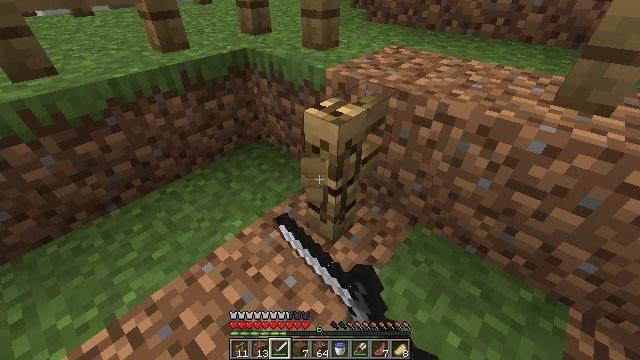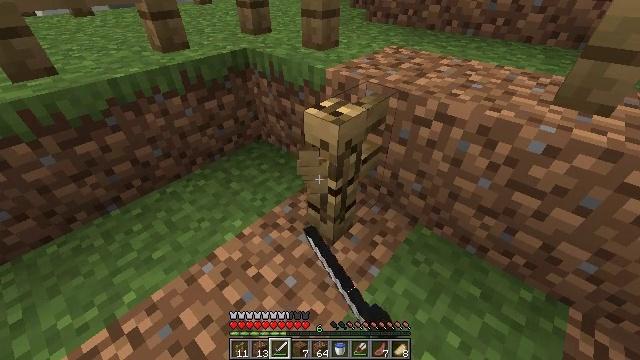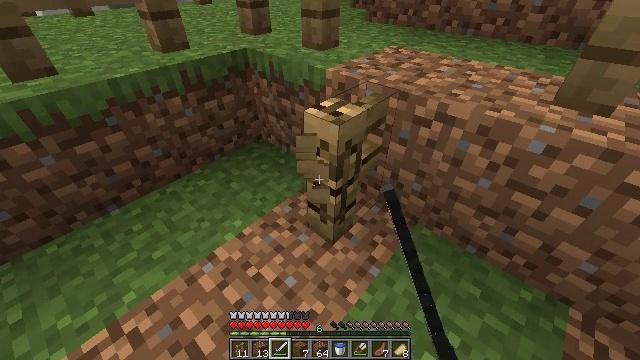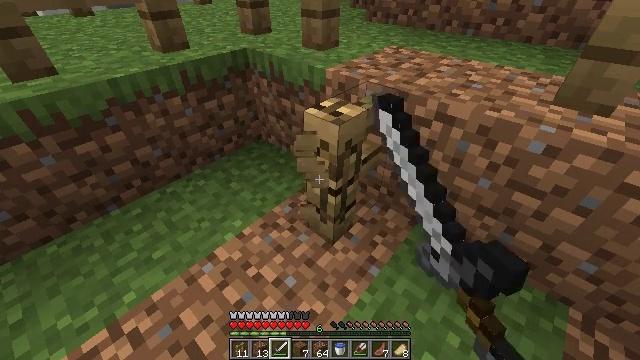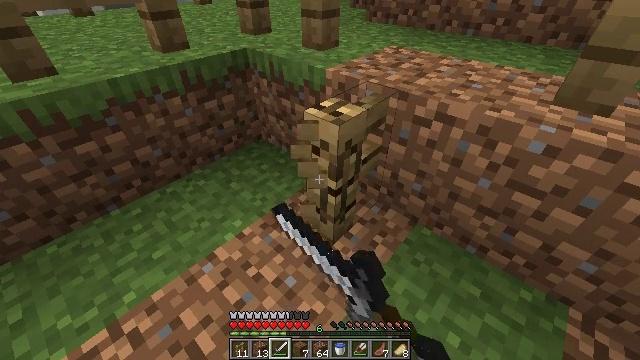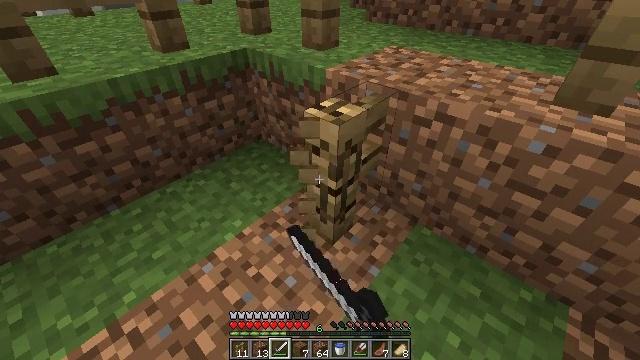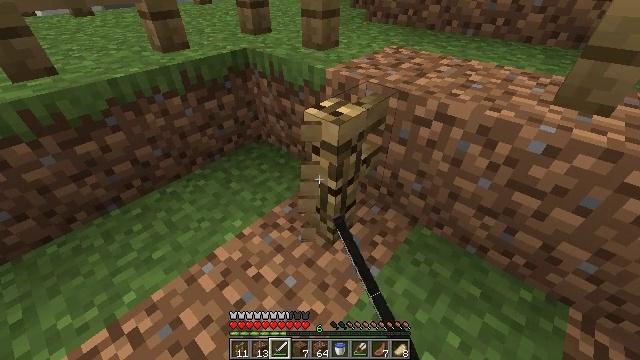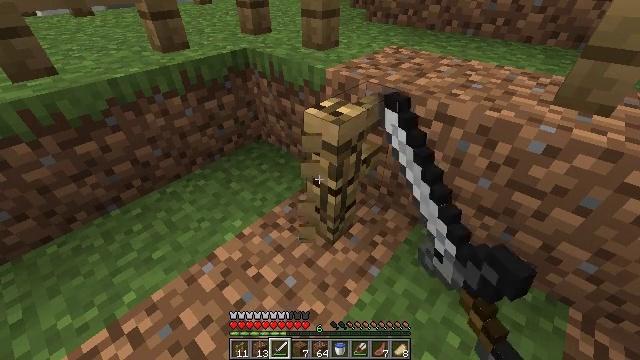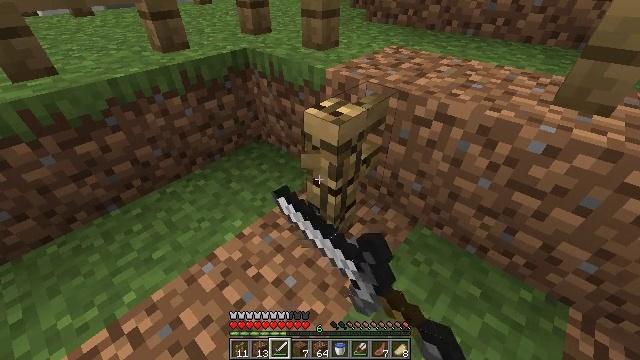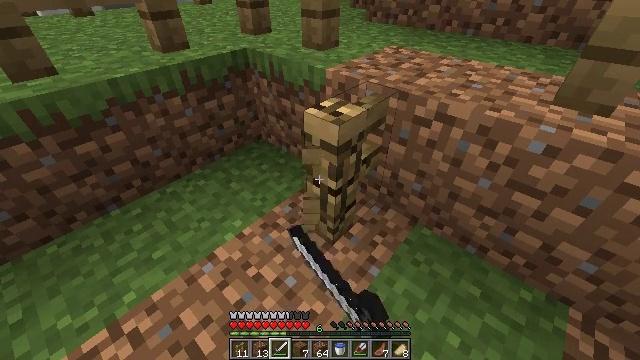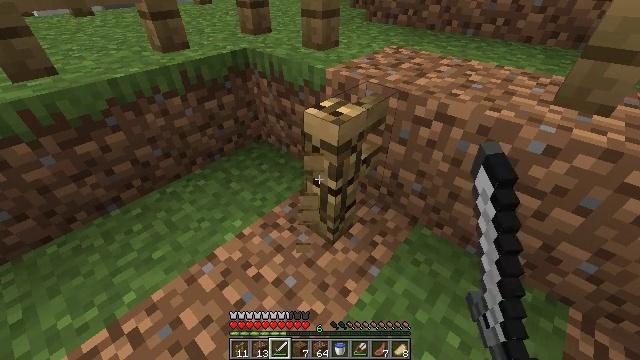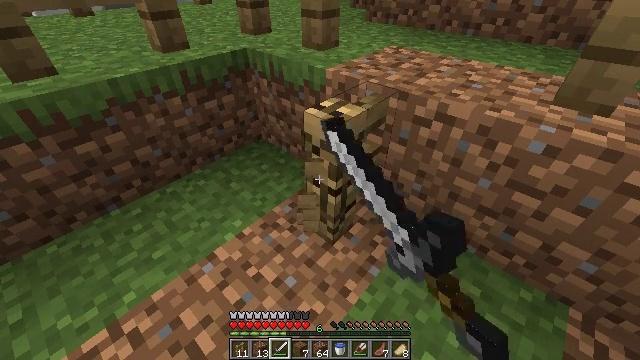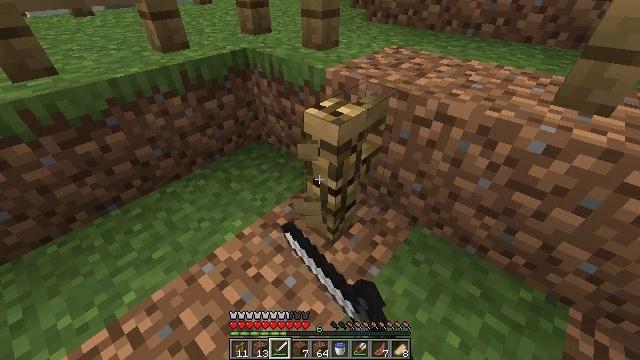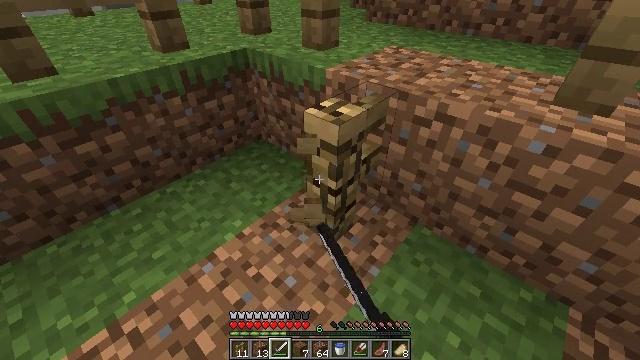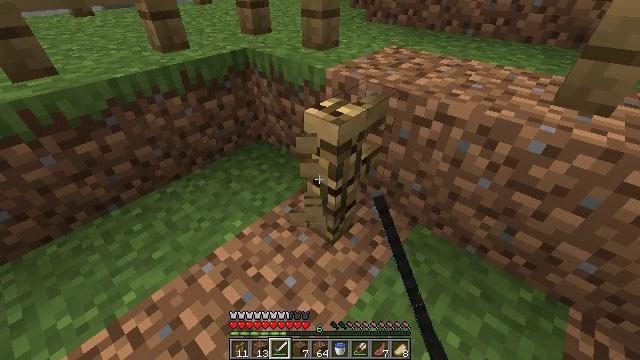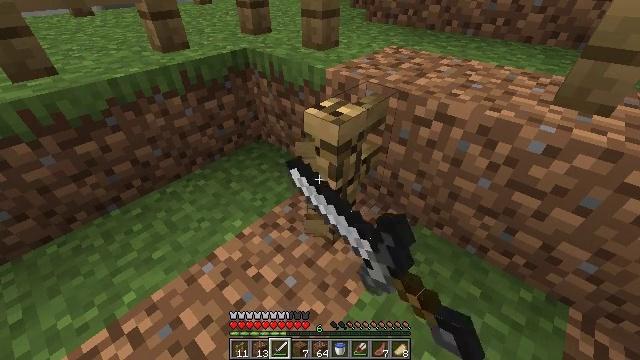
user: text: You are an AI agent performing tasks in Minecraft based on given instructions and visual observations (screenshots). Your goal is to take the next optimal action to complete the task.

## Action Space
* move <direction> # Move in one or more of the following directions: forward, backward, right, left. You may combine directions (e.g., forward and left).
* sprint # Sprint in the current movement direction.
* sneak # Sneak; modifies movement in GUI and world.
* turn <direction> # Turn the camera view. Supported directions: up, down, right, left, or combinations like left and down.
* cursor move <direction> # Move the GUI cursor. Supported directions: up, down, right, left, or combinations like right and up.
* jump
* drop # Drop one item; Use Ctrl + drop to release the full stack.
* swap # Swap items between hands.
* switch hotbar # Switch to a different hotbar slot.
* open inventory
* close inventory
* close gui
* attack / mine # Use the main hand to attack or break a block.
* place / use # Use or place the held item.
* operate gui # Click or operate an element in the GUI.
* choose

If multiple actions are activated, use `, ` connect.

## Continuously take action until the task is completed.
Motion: motion action
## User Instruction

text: Left-click to destroy the oak fence.
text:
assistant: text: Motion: attack / mine
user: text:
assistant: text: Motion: attack / mine
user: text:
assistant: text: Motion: attack / mine
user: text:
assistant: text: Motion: attack / mine
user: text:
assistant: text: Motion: attack / mine
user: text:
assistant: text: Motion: attack / mine
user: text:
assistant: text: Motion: attack / mine
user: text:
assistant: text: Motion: attack / mine
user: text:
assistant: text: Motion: attack / mine
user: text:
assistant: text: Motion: attack / mine
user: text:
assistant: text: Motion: attack / mine
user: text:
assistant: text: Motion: attack / mine
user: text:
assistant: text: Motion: attack / mine
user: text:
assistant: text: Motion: attack / mine
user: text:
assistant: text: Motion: attack / mine
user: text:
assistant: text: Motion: attack / mine
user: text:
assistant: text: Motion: attack / mine
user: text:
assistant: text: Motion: attack / mine
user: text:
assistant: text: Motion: attack / mine
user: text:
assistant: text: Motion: attack / mine
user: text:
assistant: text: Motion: attack / mine
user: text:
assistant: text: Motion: attack / mine
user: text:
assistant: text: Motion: attack / mine
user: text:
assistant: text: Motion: attack / mine
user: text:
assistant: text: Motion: attack / mine
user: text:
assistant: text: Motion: attack / mine
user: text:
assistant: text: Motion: attack / mine
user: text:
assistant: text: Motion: attack / mine
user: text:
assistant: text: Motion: attack / mine
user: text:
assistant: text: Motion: attack / mine